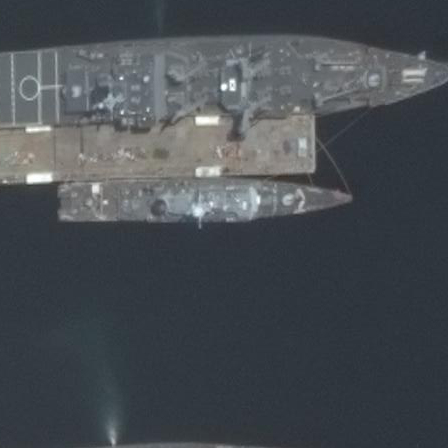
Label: cruiser